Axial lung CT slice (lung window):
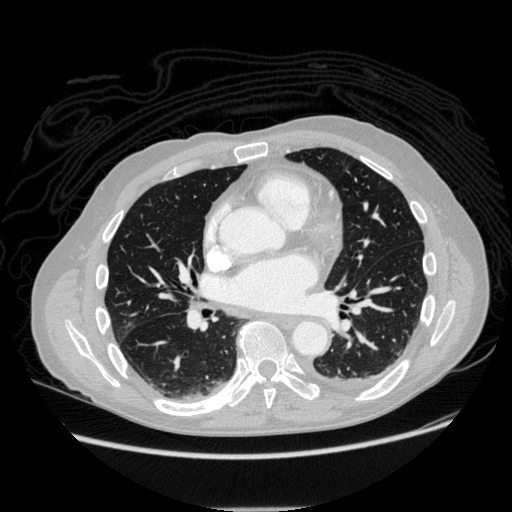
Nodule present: no